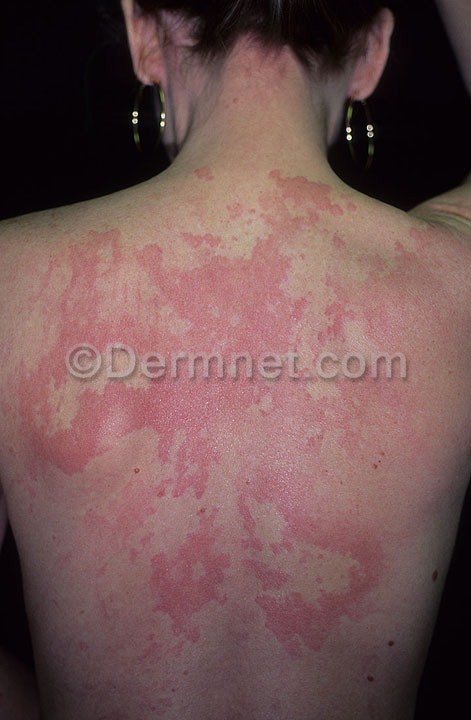
Disease: Urticaria Hives